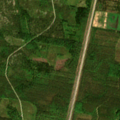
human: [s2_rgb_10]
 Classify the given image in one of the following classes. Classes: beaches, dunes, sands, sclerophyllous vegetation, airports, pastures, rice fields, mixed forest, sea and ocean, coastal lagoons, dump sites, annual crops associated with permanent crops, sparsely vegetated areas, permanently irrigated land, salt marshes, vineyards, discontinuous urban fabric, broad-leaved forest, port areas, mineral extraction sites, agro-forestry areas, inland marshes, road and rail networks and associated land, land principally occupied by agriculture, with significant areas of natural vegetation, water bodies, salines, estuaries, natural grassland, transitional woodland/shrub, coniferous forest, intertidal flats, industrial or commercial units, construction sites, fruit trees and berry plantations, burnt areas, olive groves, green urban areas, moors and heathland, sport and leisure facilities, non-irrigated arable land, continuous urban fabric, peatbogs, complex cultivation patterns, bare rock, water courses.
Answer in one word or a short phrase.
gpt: non-irrigated arable land, coniferous forest, mixed forest, transitional woodland/shrub